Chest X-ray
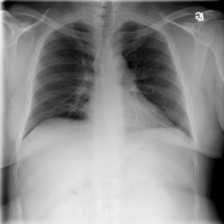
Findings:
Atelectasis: negative
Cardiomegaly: negative
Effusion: negative
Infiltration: negative
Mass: negative
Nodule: negative
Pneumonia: negative
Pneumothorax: negative
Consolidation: negative
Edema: negative
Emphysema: negative
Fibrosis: negative
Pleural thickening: negative
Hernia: negative